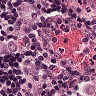
Metastatic tissue present: yes